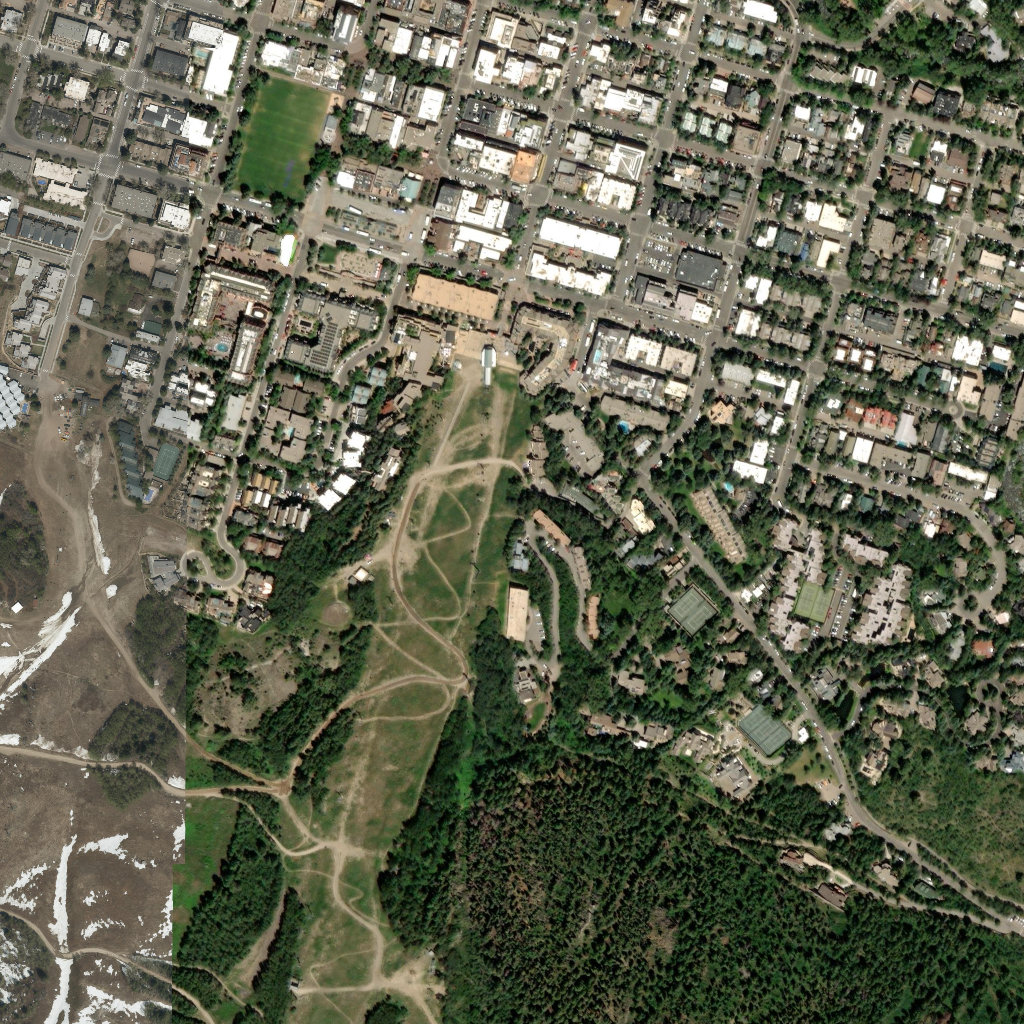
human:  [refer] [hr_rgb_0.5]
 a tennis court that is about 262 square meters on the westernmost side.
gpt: <box>[[15, 43, 17, 46, 0]]</box>